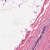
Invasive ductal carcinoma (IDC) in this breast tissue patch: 0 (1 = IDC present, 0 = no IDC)